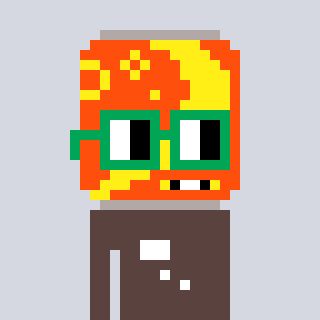
a pixel art character with square green glasses, a pop-shaped head and a darkbrown-colored body on a cool background